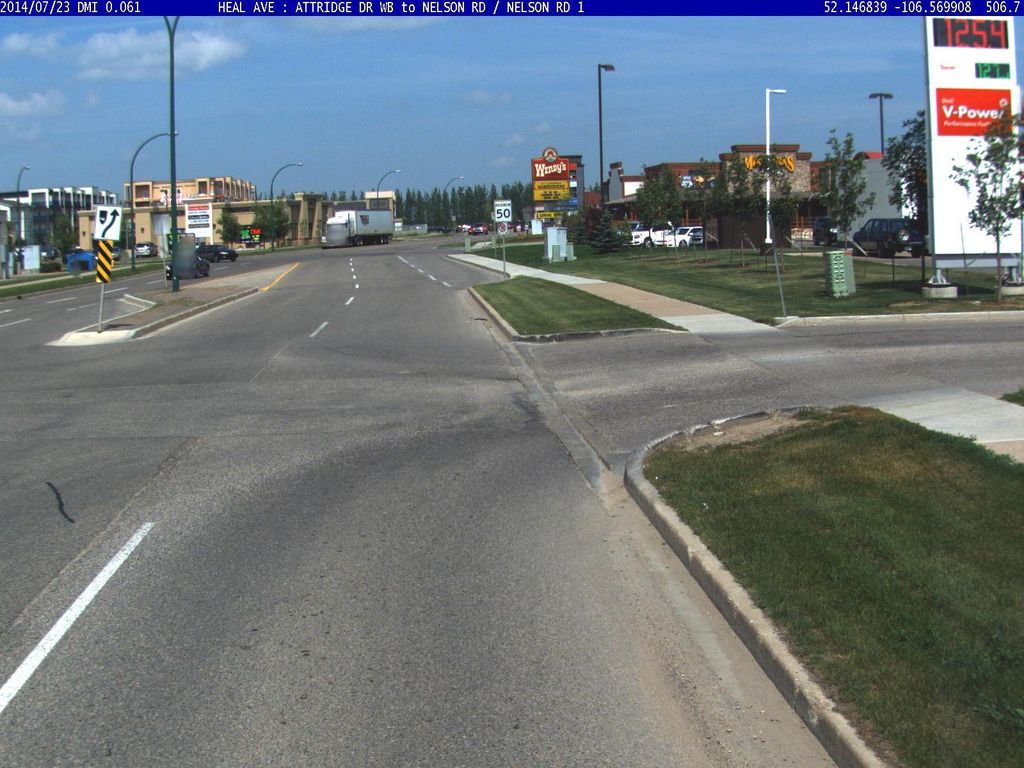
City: saskatoon